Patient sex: F
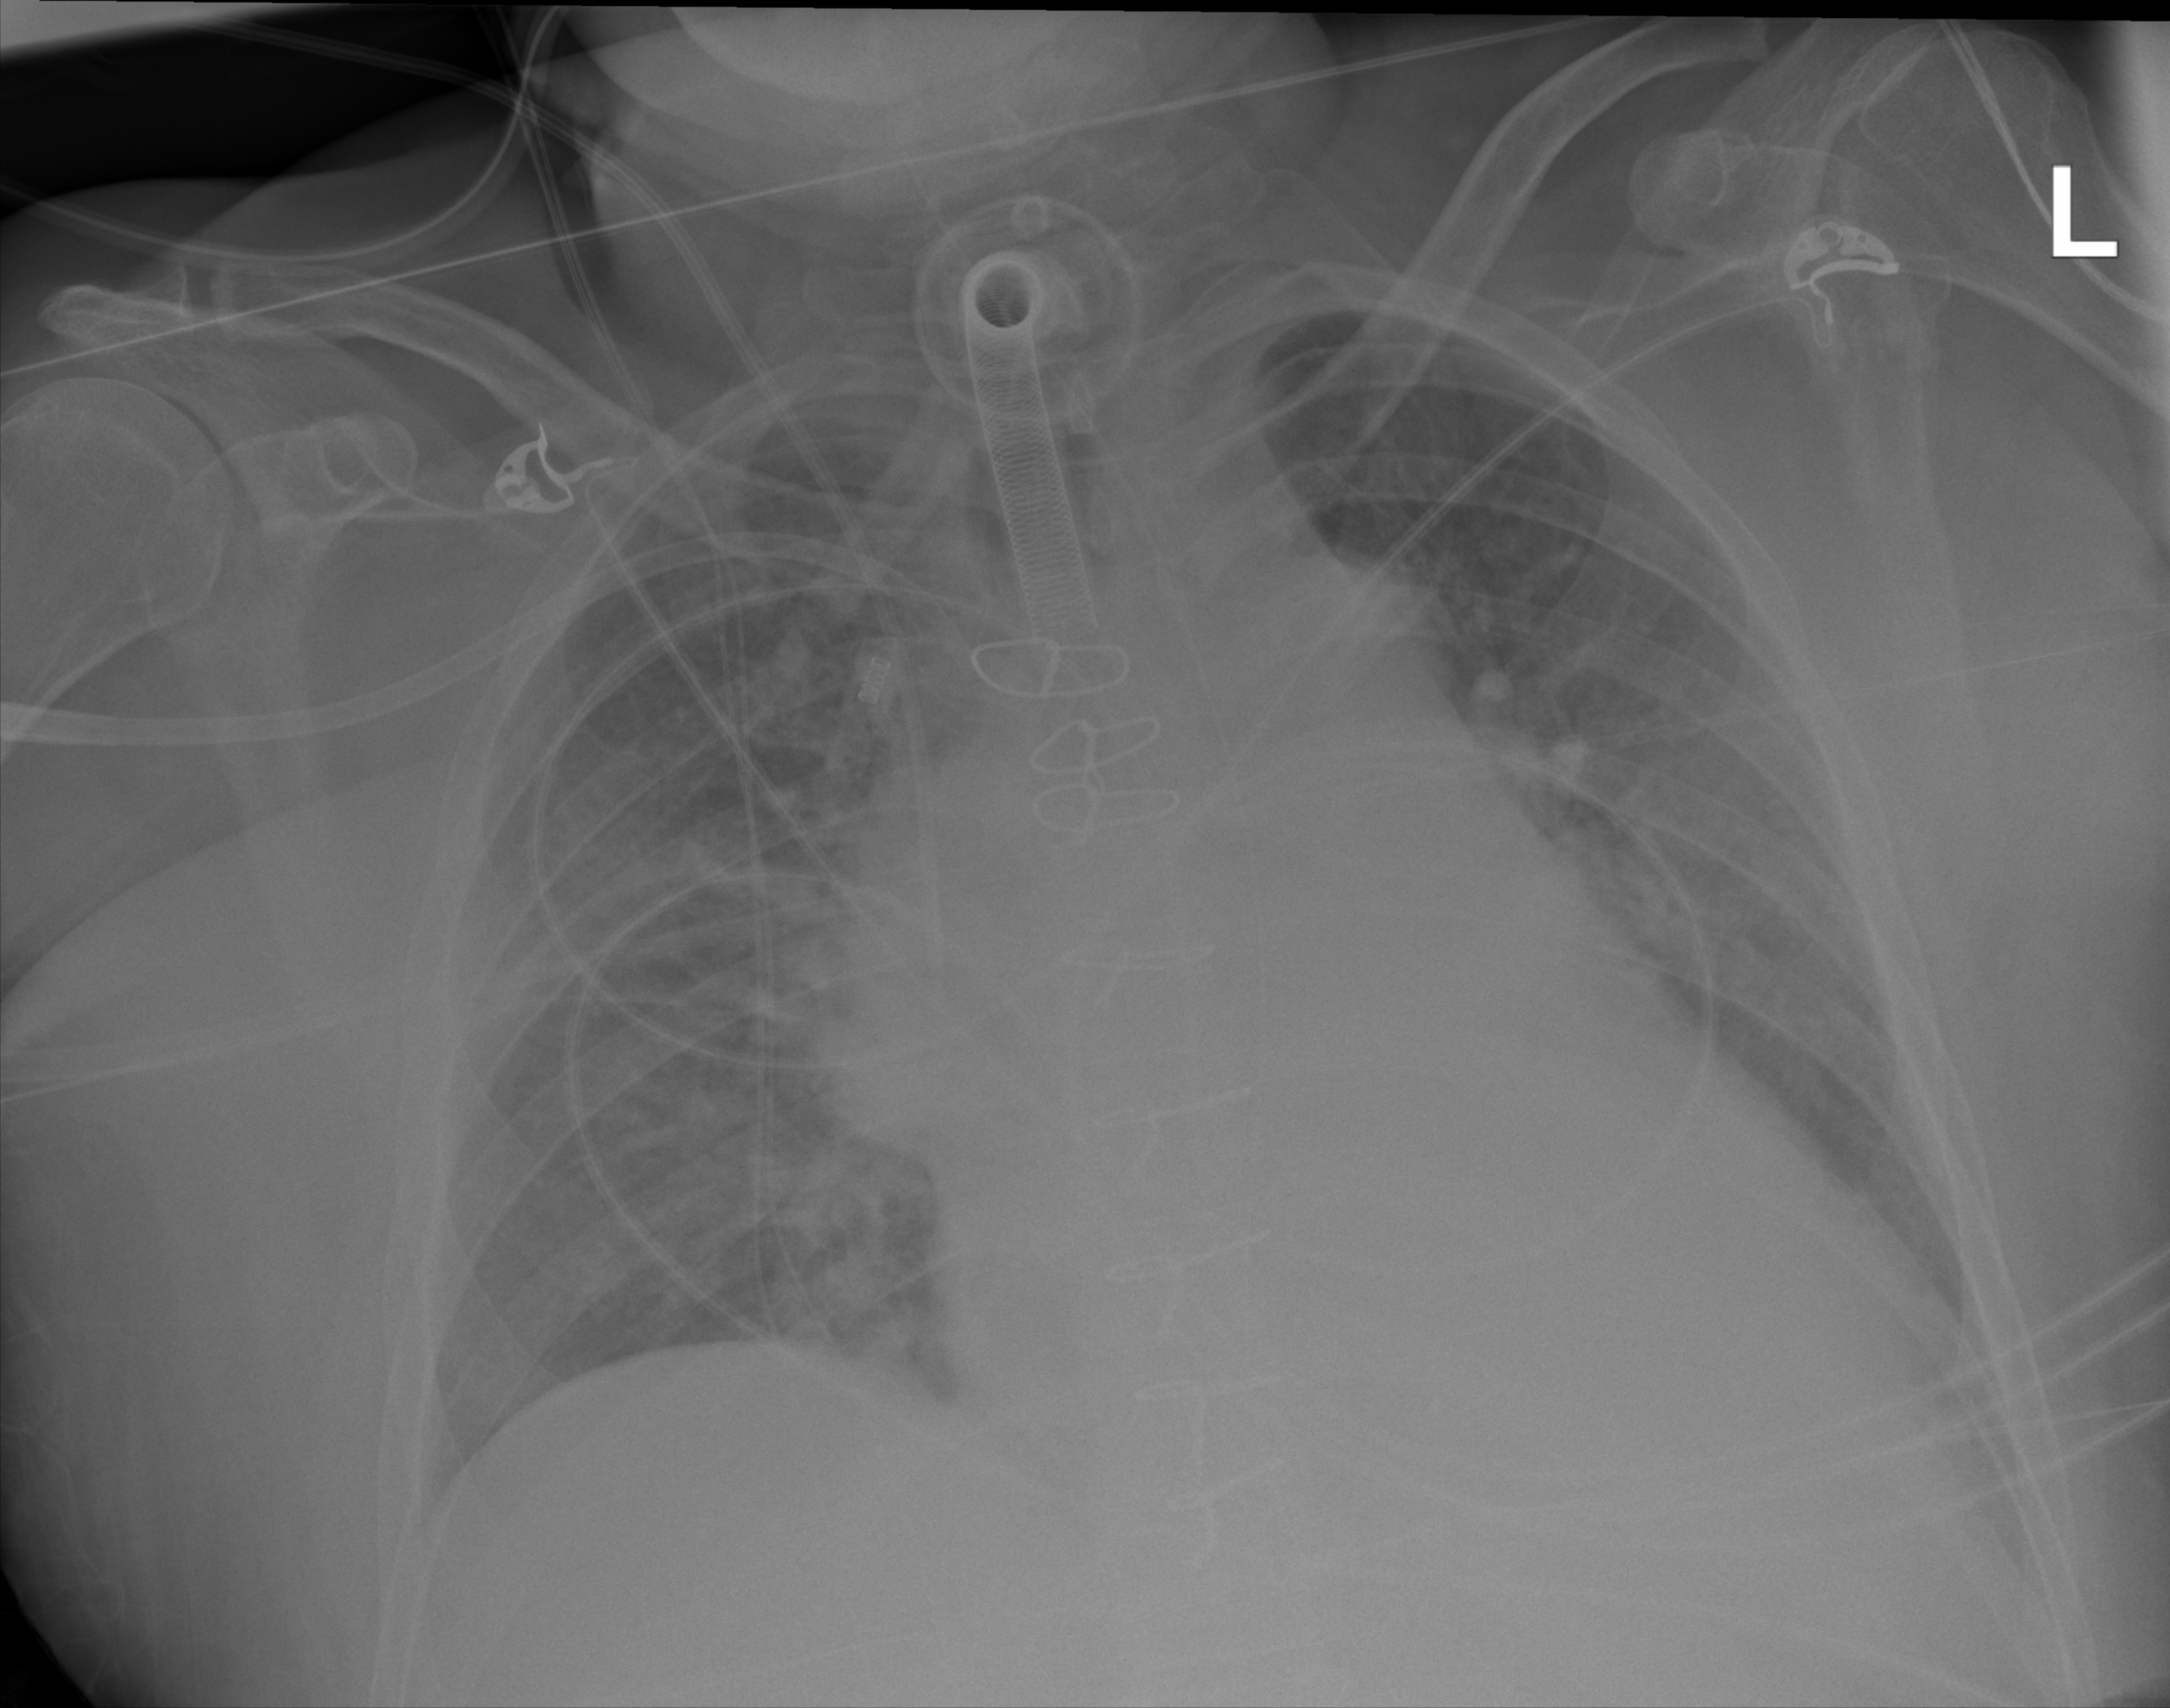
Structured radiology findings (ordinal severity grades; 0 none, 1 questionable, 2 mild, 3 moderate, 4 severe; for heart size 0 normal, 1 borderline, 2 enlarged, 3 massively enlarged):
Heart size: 2
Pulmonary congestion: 3
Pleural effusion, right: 2
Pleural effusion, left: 2
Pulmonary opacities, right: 2
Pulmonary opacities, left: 2
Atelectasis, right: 2
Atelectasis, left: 2